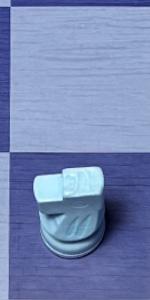
Label: Knight_White